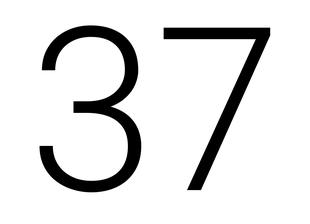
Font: Roboto_Light